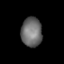
Tissue: skin
Cell type: Fibroblasts
Senescence score: 0.7271
Nuclear area (px): 596
Mean DAPI intensity: 108.386